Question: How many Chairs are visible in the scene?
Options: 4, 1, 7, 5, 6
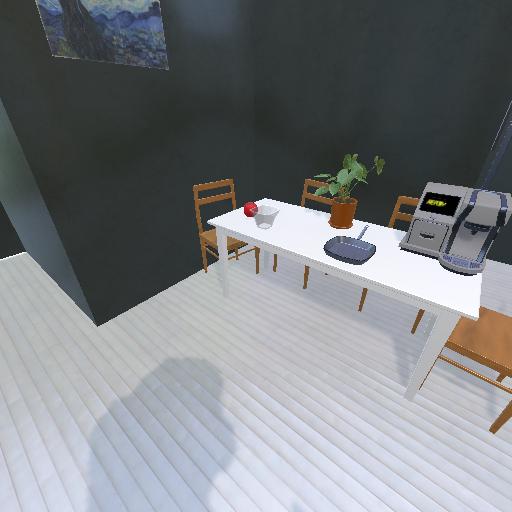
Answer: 4